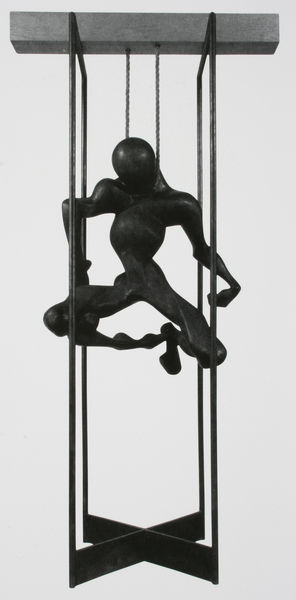
Titel: Death (Lynched Figure)
Künstler: Isamu Noguchi
Standort: New York (New York)
Institution: Isamu Noguchi Foundation, Inc.
Schlagwörter: körper, arme, mensch, figur, skulptur, statue, formen, seile, turner, balken, gestell, bronze, plastik, hängen, stangen, kreuz, stäbe, guss, streben, draht, tänzer, steigen, marionette, artist, balance, turnen, akrobat, stabfigur